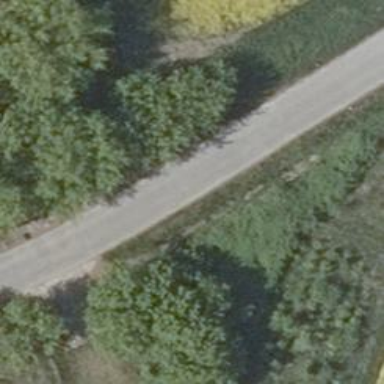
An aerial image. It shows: Tertiary road.